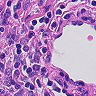
Metastatic tissue present: no